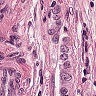
Metastatic tissue present: yes